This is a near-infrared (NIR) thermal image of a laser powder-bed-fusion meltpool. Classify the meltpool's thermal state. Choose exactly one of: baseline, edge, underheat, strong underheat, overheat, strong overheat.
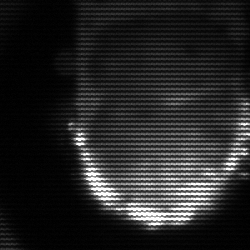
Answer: baseline